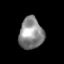
Tissue: skin
Cell type: Myeloid cells
Senescence score: 0.2877
Nuclear area (px): 747
Mean DAPI intensity: 138.657